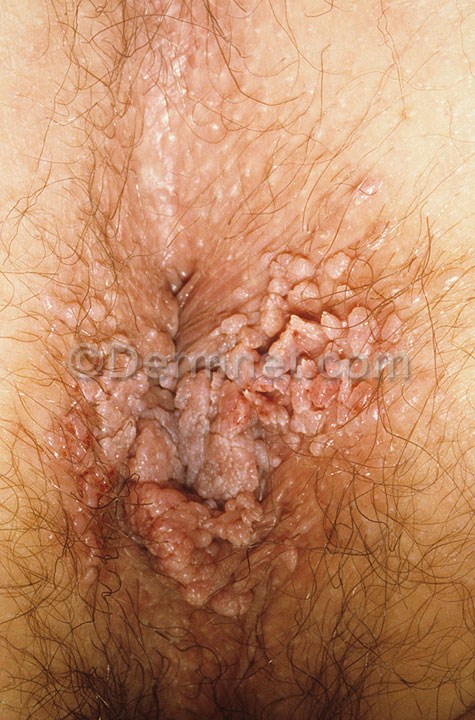
Disease: Herpes HPV and other STDs Photos